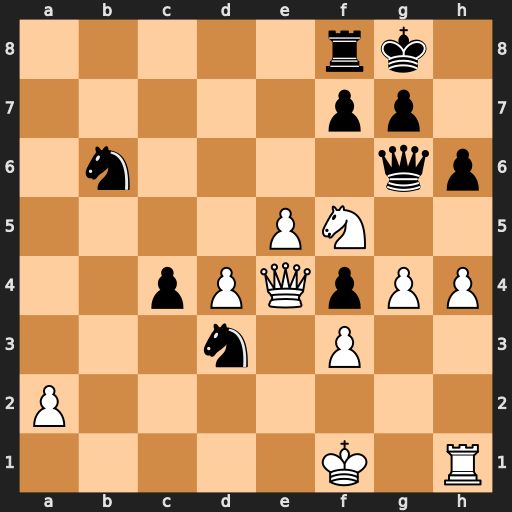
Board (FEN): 5rk1/5pp1/1n4qp/4PN2/2pPQpPP/3n1P2/P7/5K1R
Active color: w
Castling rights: -
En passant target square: -
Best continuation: Ne7+ Kh8 Nxg6+